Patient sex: M
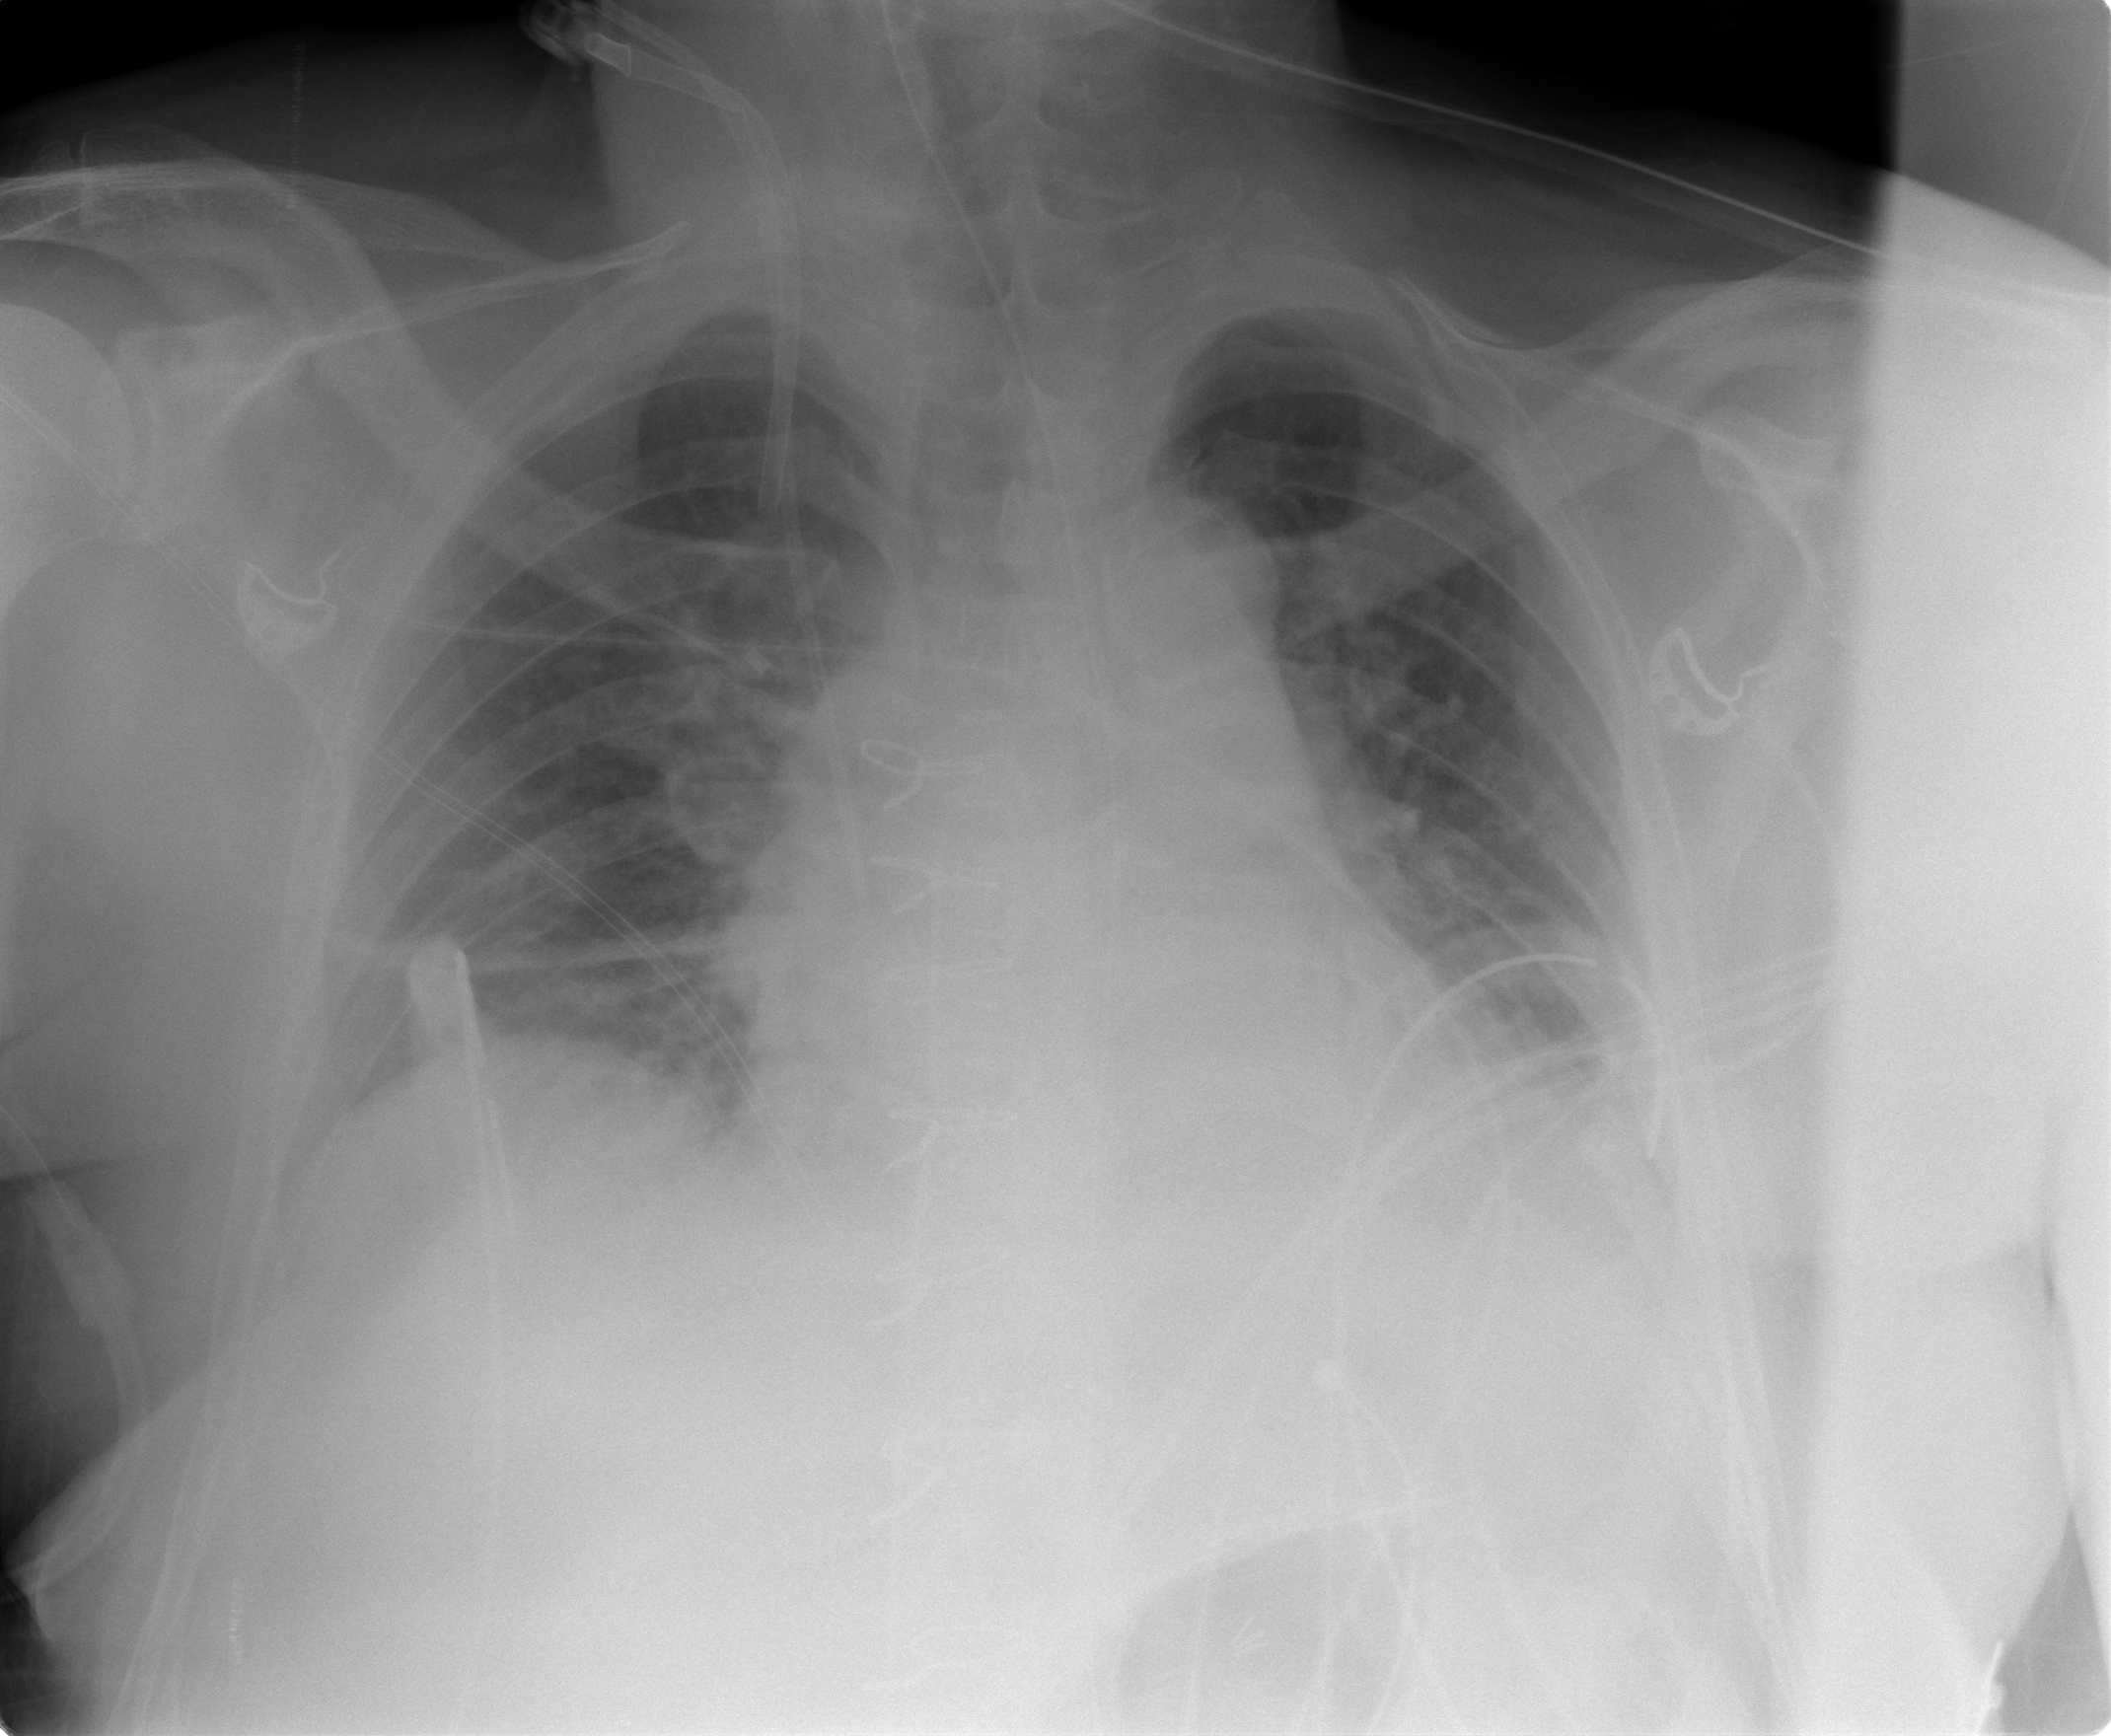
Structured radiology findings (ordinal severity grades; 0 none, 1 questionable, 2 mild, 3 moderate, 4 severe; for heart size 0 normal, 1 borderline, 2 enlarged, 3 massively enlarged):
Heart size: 0
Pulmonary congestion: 0
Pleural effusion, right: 0
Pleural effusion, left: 1
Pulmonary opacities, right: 0
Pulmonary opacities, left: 0
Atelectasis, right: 1
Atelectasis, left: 1